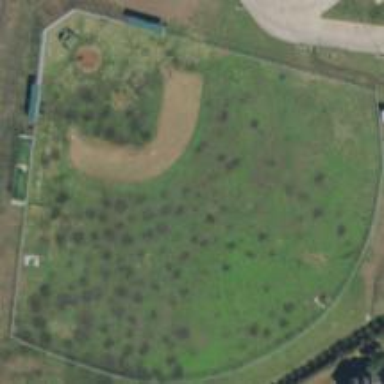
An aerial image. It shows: Baseball pitch for leisure and sports activities.